Interaction volume radius: 5 \u00c5
Interaction volume height: 15 \u00c5
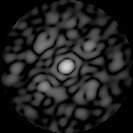
Disorder parameter: 0.6642